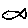
Label: fish